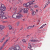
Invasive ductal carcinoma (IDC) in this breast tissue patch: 1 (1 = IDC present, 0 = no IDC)